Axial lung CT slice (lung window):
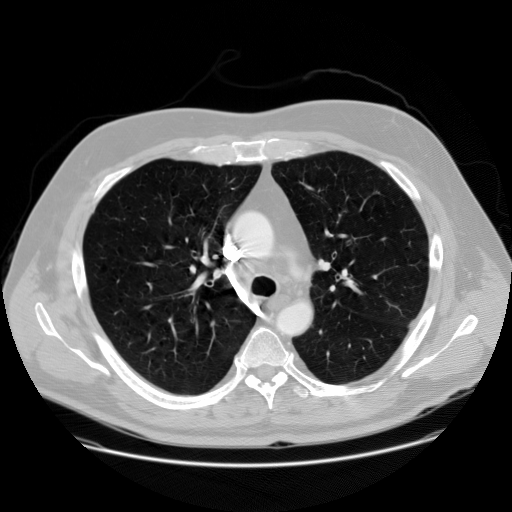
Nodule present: no